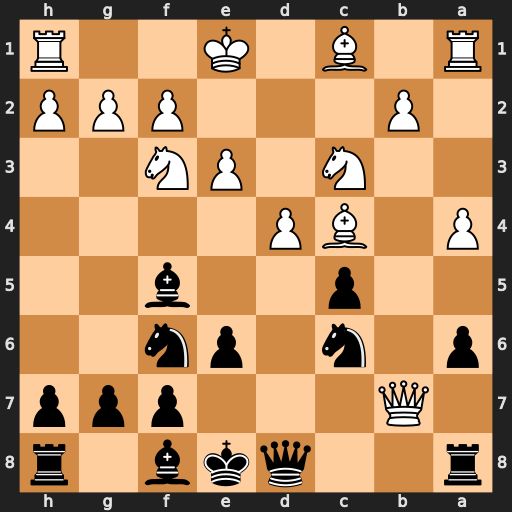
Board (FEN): r2qkb1r/1Q3ppp/p1n1pn2/2p2b2/P1BP4/2N1PN2/1P3PPP/R1B1K2R
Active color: b
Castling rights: KQkq
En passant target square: -
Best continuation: Na5 Bb5+ axb5